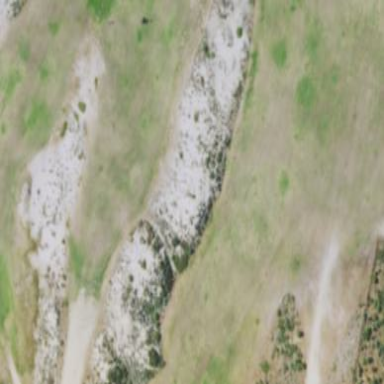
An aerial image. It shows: Sandy area is golf bunker.